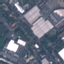
Label: Industrial